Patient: sex F, age 36
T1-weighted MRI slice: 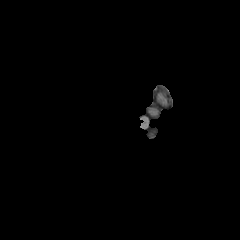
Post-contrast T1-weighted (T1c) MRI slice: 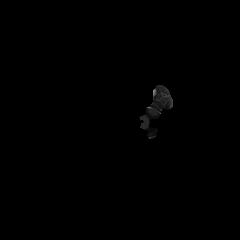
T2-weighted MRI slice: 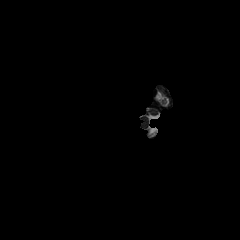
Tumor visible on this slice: no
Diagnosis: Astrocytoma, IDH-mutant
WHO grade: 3